Question: I set a ContentControl in the right of Window, and set Content binding Items (it's type is ObservableCollection). Now I want to achieve it: if there are no item, ContentControl select first DataTemplate, and add a item into items, ContentControl will select second DataTemplate to display some info.
Like this:

The problem is when I add one item into items, ContentControl didnot update and change DataTemplate, I have a try to set mode, UpdateSourceTrigger, etc., but failed. In ViewModel, after delete a item, I use this statements, it will work well :
'''
private void ExecuteDeleteClientCommand()
{
...
if (DeleteClient(item))
{
ObservableCollection<MyViewModel> tmp = TabItems;
TabItems = null;
TabItems = tmp;
}
}
'''
.
'''
<ContentControl
ContentTemplateSelector="{StaticResource MyDataTemplateSelector}"
Content="{Binding Items}"/>
'''
.
'''
public class SingleClientDataTemplateSelector : DataTemplateSelector
{
public override DataTemplate SelectTemplate(object item,
DependencyObject container)
{
ObservableCollection<MyViewModel> obj =
item as ObservableCollection<MyViewModel>;
if (null == obj || 0 == obj.Count)
{
return App.Current.FindResource("NullItemDataTemplate") as DataTemplate;
}
return App.Current.FindResource("DefaultDataTemplate") as DataTemplate;
}
}
'''
use this way is also failed after delete one item:
'''
RaisePropertyChanging(ItemsPropertyName);
RaisePropertyChanged(ItemsPropertyName);
'''
but I wonder why it work well with .
It's the delcaration:
'''
public const string ItemsPropertyName = "Items";
private ObservableCollection<MyViewModel> items = new ObservableCollection<MyViewModel>();
public ObservableCollection<SingleClientDetailViewModel> TabItems
{
get { return items; }
set
{
if (items == value) { return;}
RaisePropertyChanging(ItemsPropertyName);
items = value;
RaisePropertyChanged(ItemsPropertyName);
}
}
'''
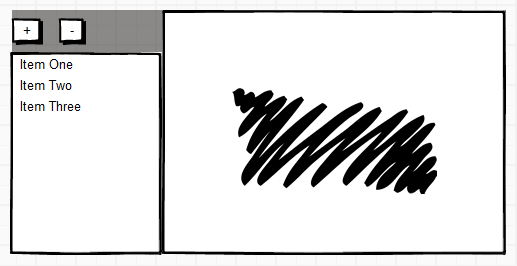
Answer: 'ContentControl' will listen only for 'PropertyChanged' events and not for 'CollectionChanged' event. You'll need to use either an 'ItemsControl' or any of its other versions like 'ListView' for this behavior.
As a workaround, you can create a 'Style' for the 'ContentControl' and instead of 'TemplateSelector', define a 'DataTrigger' on 'Items.Count' and set the 'ContentTemplate' accordingly.
Something like,
'''
<ContentControl Content="{Binding Items}">
<ContentControl.Style>
<Style TargetType="ContentControl">
<Setter Property="ContentTemplate" Value="{StaticResource DefaultDataTemplate}" />
<Style.Triggers>
<DataTrigger Binding="{Binding Path=Items}" Value="{x:Null}">
<Setter Property="ContentTemplate" Value="{StaticResource NullItemDataTemplate}" />
</DataTrigger>
<DataTrigger Binding="{Binding Path=Items.Count}" Value="0">
<Setter Property="ContentTemplate" Value="{StaticResource NullItemDataTemplate}" />
</DataTrigger>
</Style.Triggers>
</Style>
</ContentControl.Style>
</ContentControl>
'''